Question: - - -
I followed a myriad of different guides, but they all revolve around doing the same sort of thing. So, what I have tried is port forwarding.
1. I ensured that the network adapter setting is set to "Share with my Mac".

1. I retrieved the IP for the virtual machine using arp -an command. THe command returns 2 numbers. I've tried both of them.
2. On the host machine, I have modified the file /Library/Preferences/VMware Fusion/vmnet8/nat.conf: [incomingtcp] 8080 = 192.168.83.2:8080 I restarted the VM, but when I try to access the web servlet on the host mac, I get Safari can't connect to the server
The firewall is turned off for both of the machines.
Is there some step I'm missing? I've tried using the bridged networking as well, but I'm not as sure of what to do there.
Thank you!
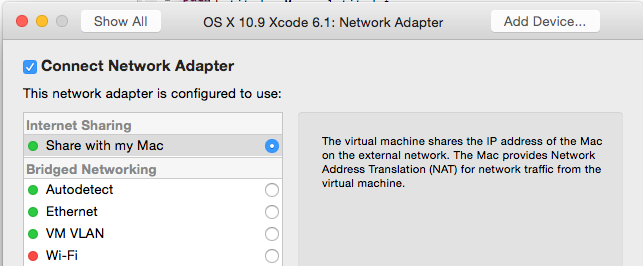
Answer: For others to know, this is what I ended up doing:
I selected 'Bridged Networking - Autodetect' instead of 'Share with Mac'. This option can either be picked through the option mentioned in my question, or also by selecting the menu at the top and selecting 'Virtual Machine > Network Adapter > Bridged (Autodetect)'.
Afterwards, inside the Virtual Machine, I opened terminal and typed 'ifconfig'. There's an IP mentioned after 'inet' in the 'en0:' section. That's the IP I can use to access servers running on the Virtual Machine from the network.